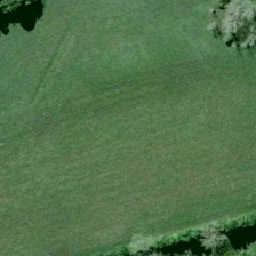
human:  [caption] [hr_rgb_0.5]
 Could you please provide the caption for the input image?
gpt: Some green trees beside the grass

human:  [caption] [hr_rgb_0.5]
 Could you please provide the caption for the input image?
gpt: Some green trees are next to a green meadow.

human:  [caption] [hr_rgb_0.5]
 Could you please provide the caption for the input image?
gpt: Some green trees are near a piece of green grass.

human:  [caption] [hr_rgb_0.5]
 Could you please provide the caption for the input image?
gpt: Some green trees are next to green pastures.

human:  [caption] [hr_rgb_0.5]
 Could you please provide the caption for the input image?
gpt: Some green trees are next to a piece of green meadows.